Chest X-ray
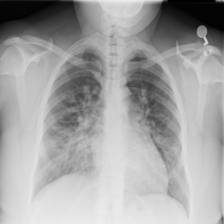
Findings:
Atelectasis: negative
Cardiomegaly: negative
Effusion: negative
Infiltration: positive
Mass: negative
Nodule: negative
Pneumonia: negative
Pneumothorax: negative
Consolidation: negative
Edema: negative
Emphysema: negative
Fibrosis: positive
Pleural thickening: negative
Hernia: negative